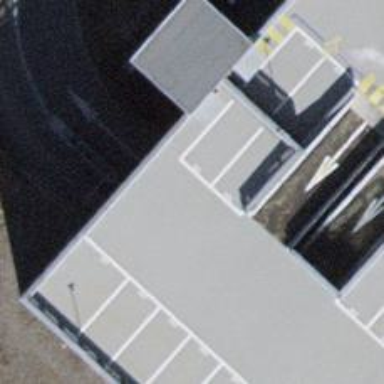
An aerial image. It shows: Charging station.